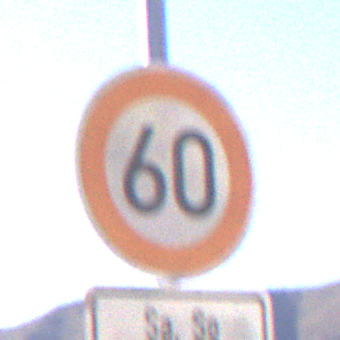
Verkehrszeichen: Geschwindigkeit60
Zusatzzeichen unten: ZeitangabenMitBeschraenkungAufWochentage9
Umgebung: Outdoor, Nature
Tageszeit: MorningAfternoon
Wetter: Clear
Licht: Natural
Jahreszeit: NotSpecified
Kontrast: HighContrast